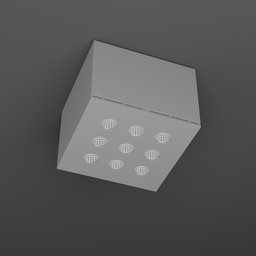
Label: lighting